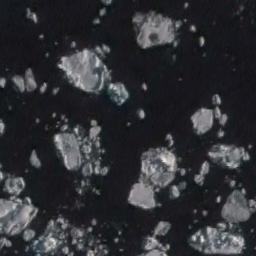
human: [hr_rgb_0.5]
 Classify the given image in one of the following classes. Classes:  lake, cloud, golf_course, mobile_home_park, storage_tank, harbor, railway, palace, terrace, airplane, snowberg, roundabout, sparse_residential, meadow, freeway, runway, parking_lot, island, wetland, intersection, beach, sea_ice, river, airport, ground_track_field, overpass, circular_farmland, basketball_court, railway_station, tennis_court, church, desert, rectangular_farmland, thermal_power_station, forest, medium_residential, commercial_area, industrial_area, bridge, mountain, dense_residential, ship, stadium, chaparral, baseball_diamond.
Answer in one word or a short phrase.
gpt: sea_ice